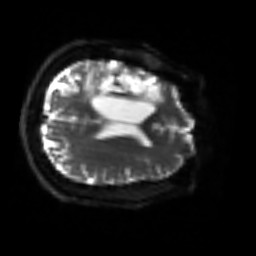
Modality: sbref
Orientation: axial
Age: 42
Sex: male
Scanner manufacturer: siemens
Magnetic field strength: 3 T
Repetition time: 3.2 s
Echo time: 0.081 s